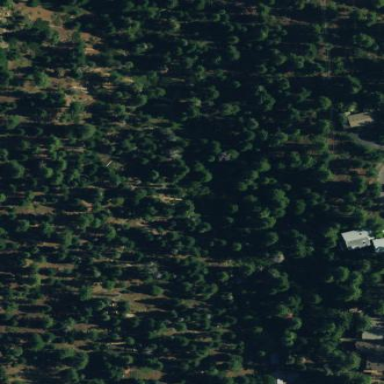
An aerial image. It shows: Woodland with evergreen needle-leaved trees.